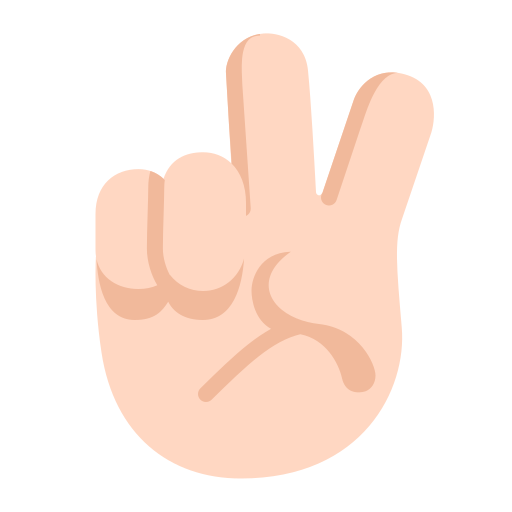
victory hand flat light